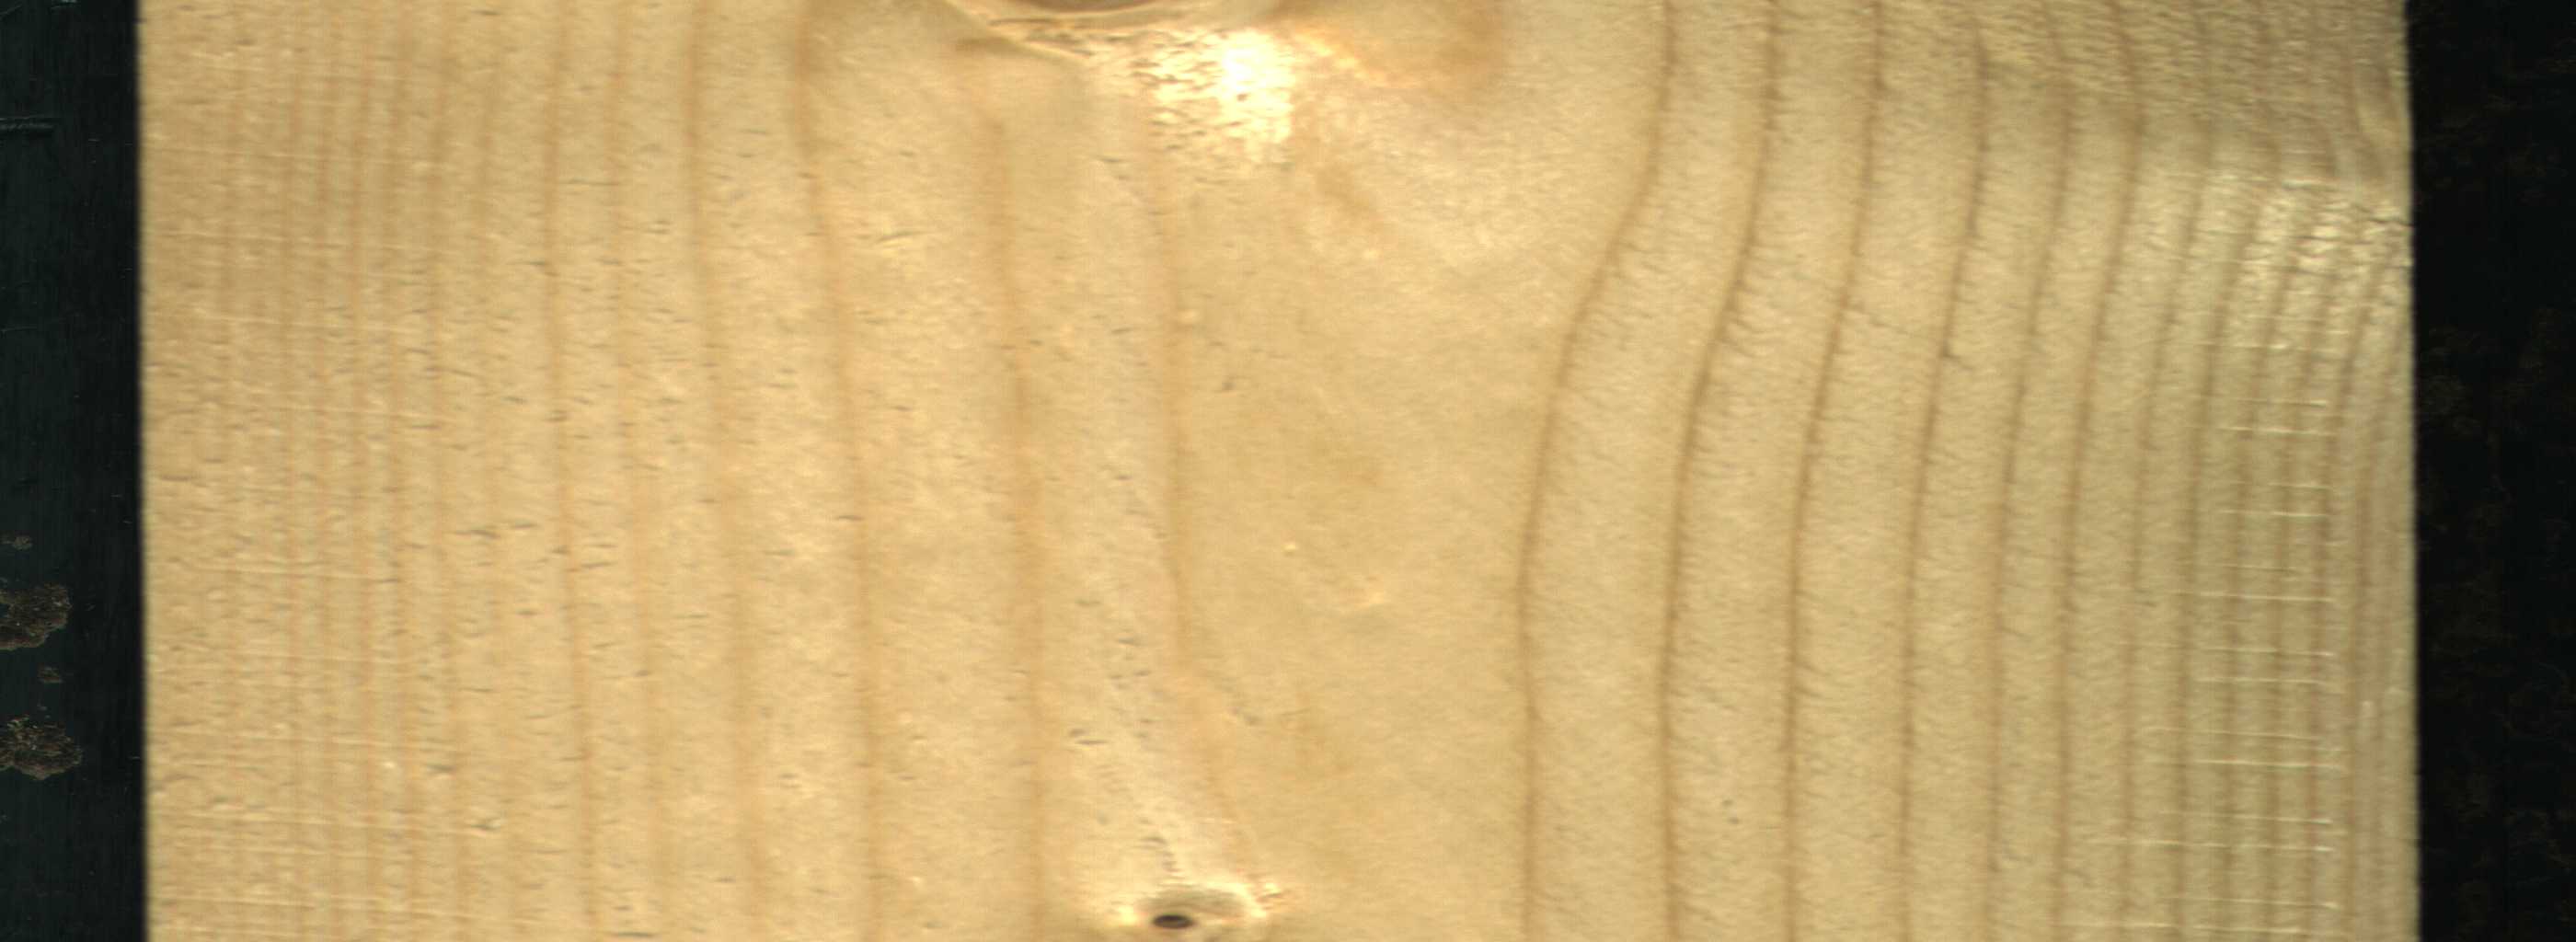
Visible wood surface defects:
Live_Knot
Live_Knot